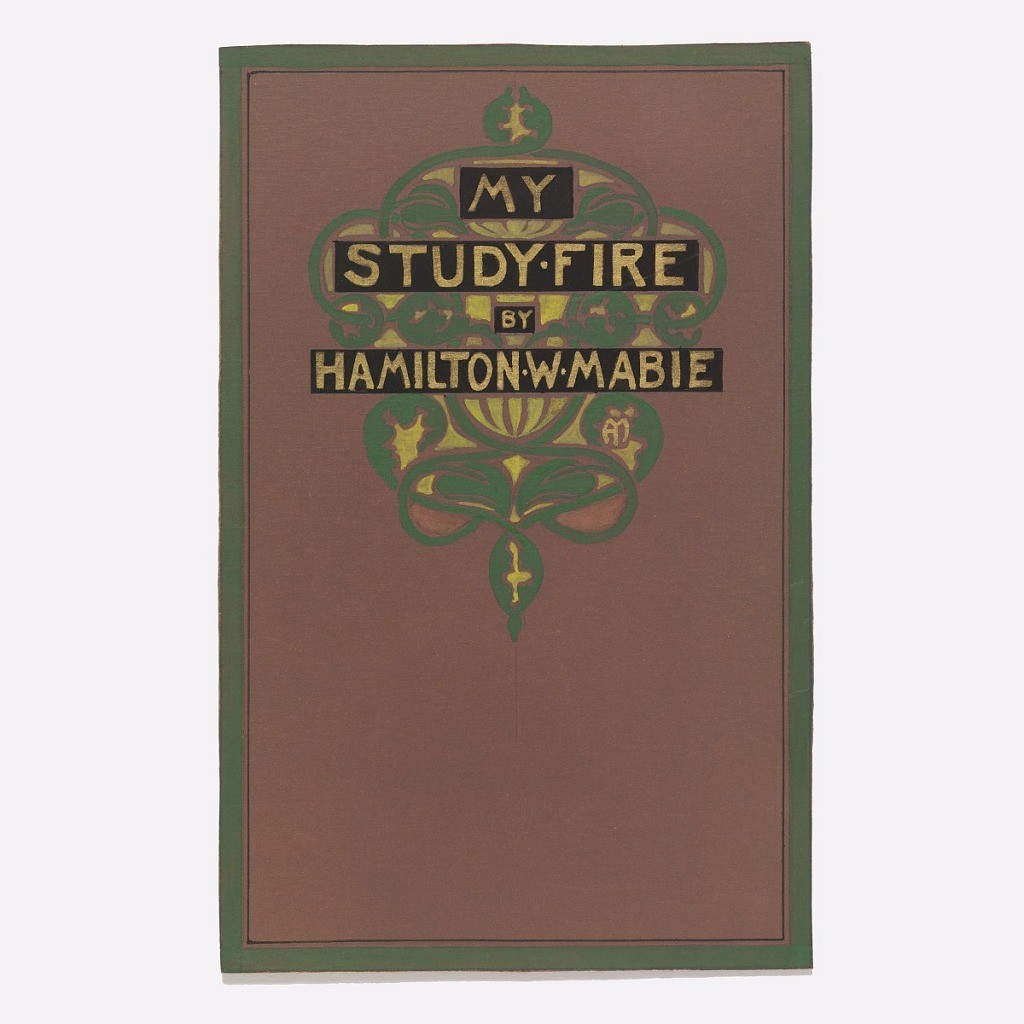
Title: Design for a Book Cover: My Study Fire, by Hamilton W. Mabie
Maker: Alice Cordelia Morse, American, 1863–1961
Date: ca. 1899
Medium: Brush and gouache on brown paper
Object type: Drawing
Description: On brown ground, design in green and yellow with black boxes of yellow text: MY / STUDY . FIRE / BY / HAMILTON . W . MABIE.